Interaction volume radius: 10 \u00c5
Interaction volume height: 10 \u00c5
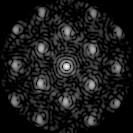
Disorder parameter: 0.3321